Question: I have a list of comments and I want to set the 'border-radius' of the last child using some css code comment divs like this

i'm using this code but it doesn't work.
'''
#comments>.comment:last-child, .indented>.comment:last-child{border-bottom-right-radius: 5px;}
'''
it works when using with jquery like this
'''
$('#comments>.comment:last, .indented>.comment:last').css('border-bottom-right-radius', '10px');
'''
but i want to solve it using css code.Any suggestions?
fiddle for simple code <URL>
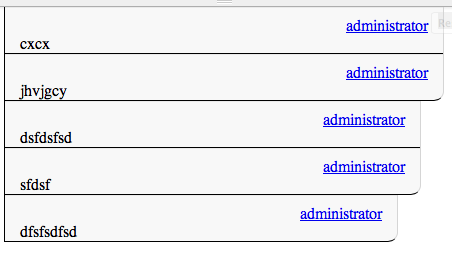
Answer: I've been able to make it work (for the provided HTML structure) with this CSS code:
'''
#comments > .comment:nth-last-child(-n+2),
.indented > .comment:nth-last-child(-n+2) {
border-bottom-right-radius: 15px;
}
'''
<URL>
So, instead of using ':last-child' to select the last child, we use ':nth-last-child(-n+2)' to select the last two children. This works if the last child is an '.indented' DIV, since our '.comment' selector will filter it out. However, if both last children are '.comment' DIVs, the CSS styles will apply to both of them, which results in <URL> I don't know how to fix this.